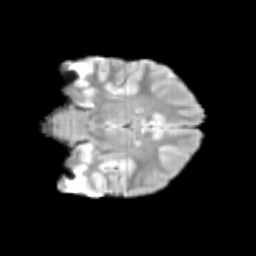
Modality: T2w
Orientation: coronal
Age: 12
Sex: male
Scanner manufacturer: siemens
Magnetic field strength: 3 T
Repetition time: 3.8 s
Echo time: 0.07 s